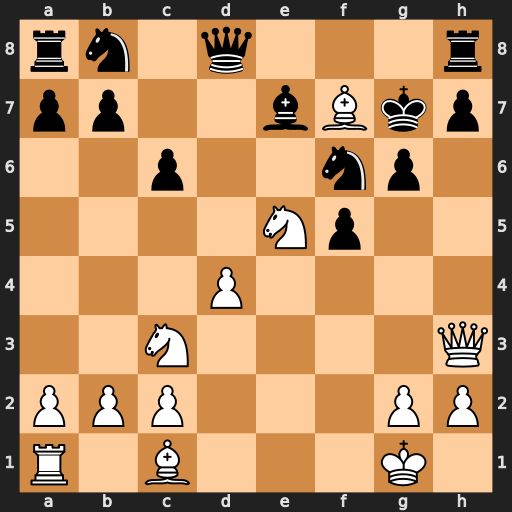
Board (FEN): rn1q3r/pp2bBkp/2p2np1/4Np2/3P4/2N4Q/PPP3PP/R1B3K1
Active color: w
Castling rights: -
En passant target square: -
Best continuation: Bh6#